Interaction volume radius: 10 \u00c5
Interaction volume height: 10 \u00c5
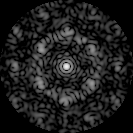
Disorder parameter: 0.634